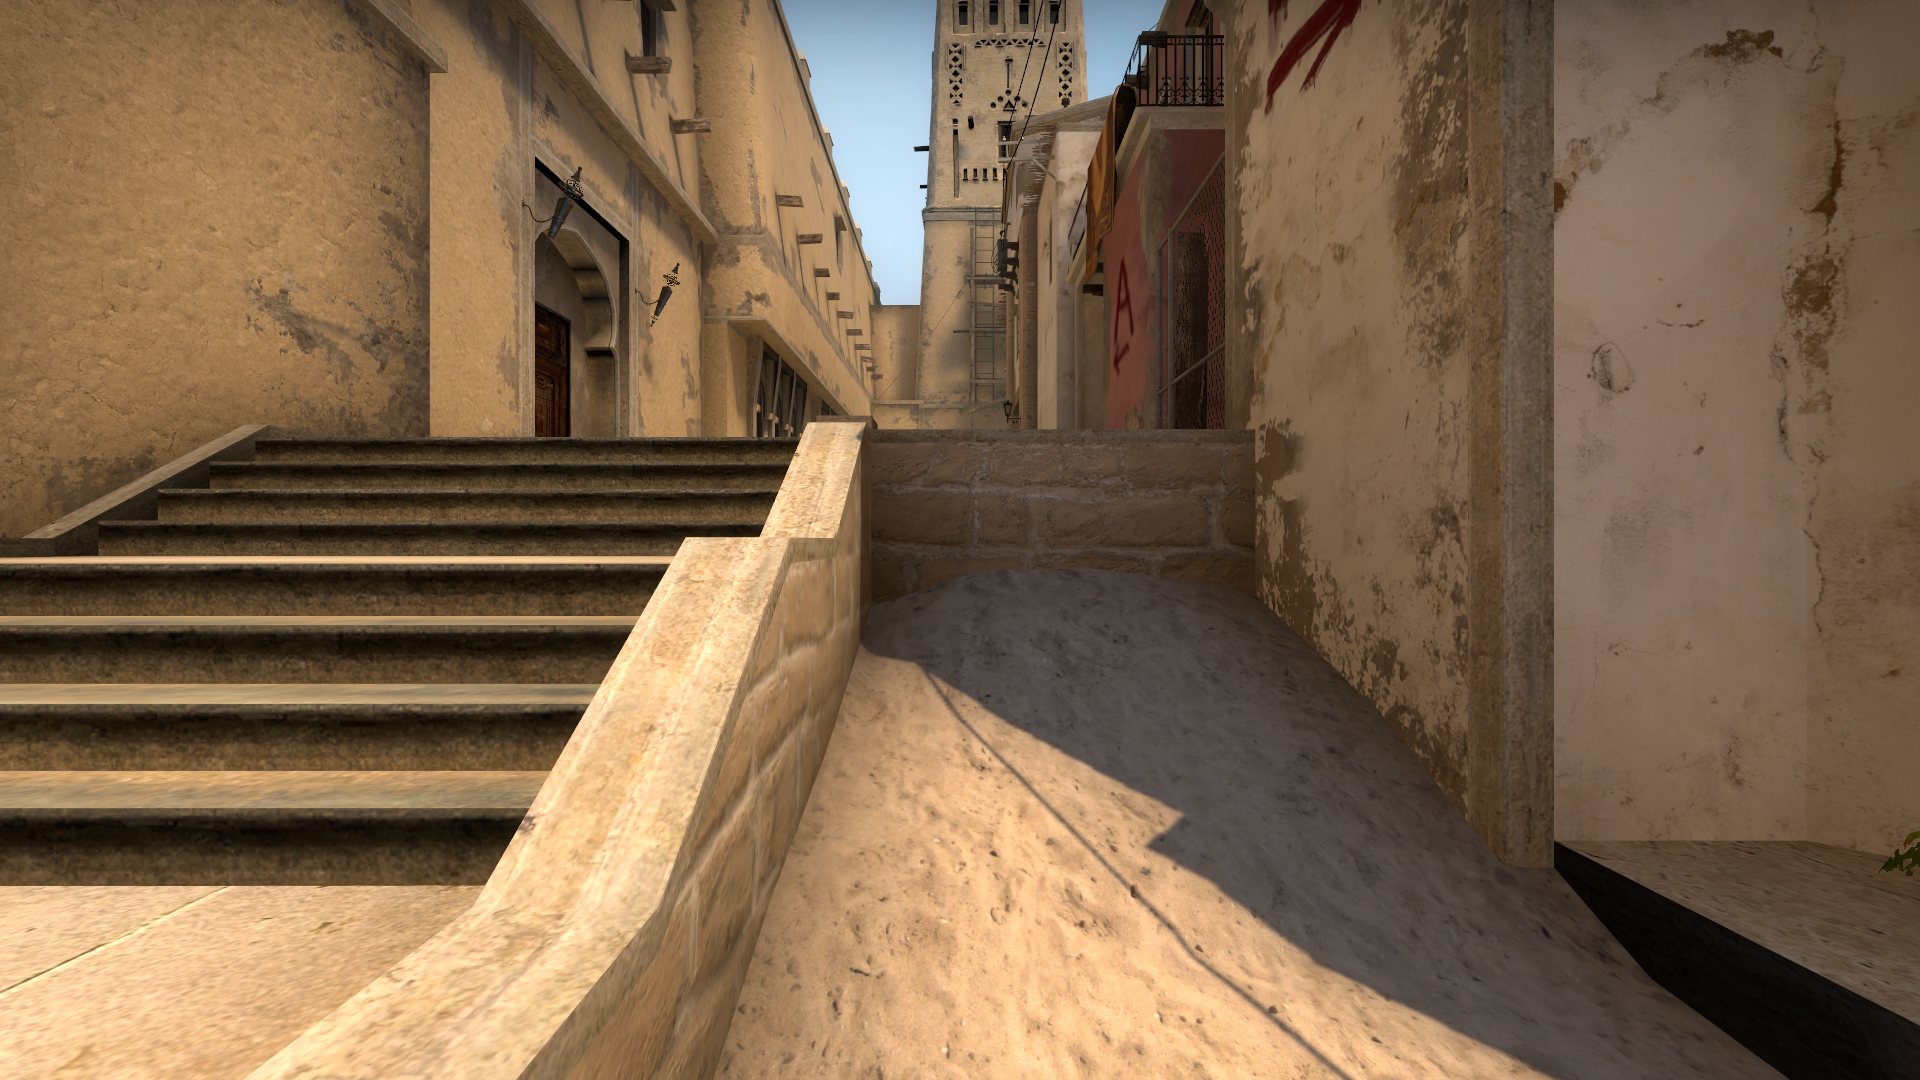
Map: de_mirage